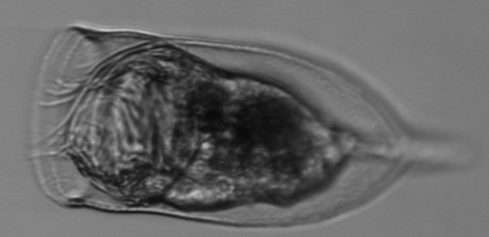
Label: Favella